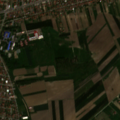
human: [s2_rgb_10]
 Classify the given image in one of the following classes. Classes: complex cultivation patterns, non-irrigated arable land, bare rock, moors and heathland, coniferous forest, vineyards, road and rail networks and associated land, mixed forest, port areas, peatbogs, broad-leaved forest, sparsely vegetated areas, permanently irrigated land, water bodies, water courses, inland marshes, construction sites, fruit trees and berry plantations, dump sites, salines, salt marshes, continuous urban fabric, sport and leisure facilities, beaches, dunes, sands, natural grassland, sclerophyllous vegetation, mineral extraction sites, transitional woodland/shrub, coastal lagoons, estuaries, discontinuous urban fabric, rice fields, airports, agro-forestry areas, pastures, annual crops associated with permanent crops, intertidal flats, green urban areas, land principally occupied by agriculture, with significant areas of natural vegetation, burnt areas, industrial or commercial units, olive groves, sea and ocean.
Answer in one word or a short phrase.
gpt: discontinuous urban fabric, non-irrigated arable land, complex cultivation patterns